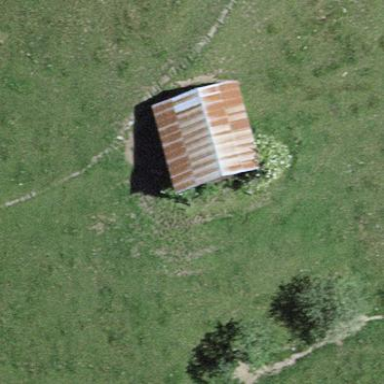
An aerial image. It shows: Barn.